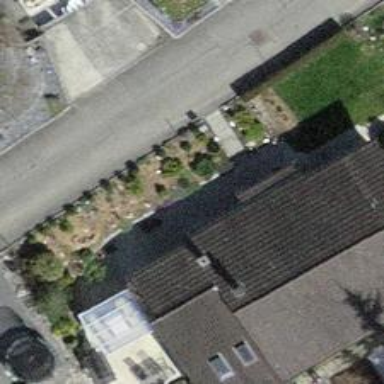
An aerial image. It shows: Building with tile roof.